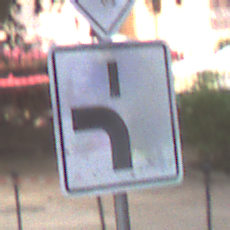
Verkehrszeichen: VerlaufVorfahrtsstrasse5
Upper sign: Vorfahrtsstrasse
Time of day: MorningAfternoon
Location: Outdoor (Suburban)
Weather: PartlyCloudy
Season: NotSpecified
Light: Natural